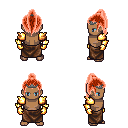
a pixel art fantasy rpg character, male body template, human, dark skin, gold arm armor, robe skirt, red long topknot hairstyle, iron tiara, gold gloves, four views (front, back, left, right), 2x2 character sprite sheet, small pixel art, hard edges, no anti-aliasing